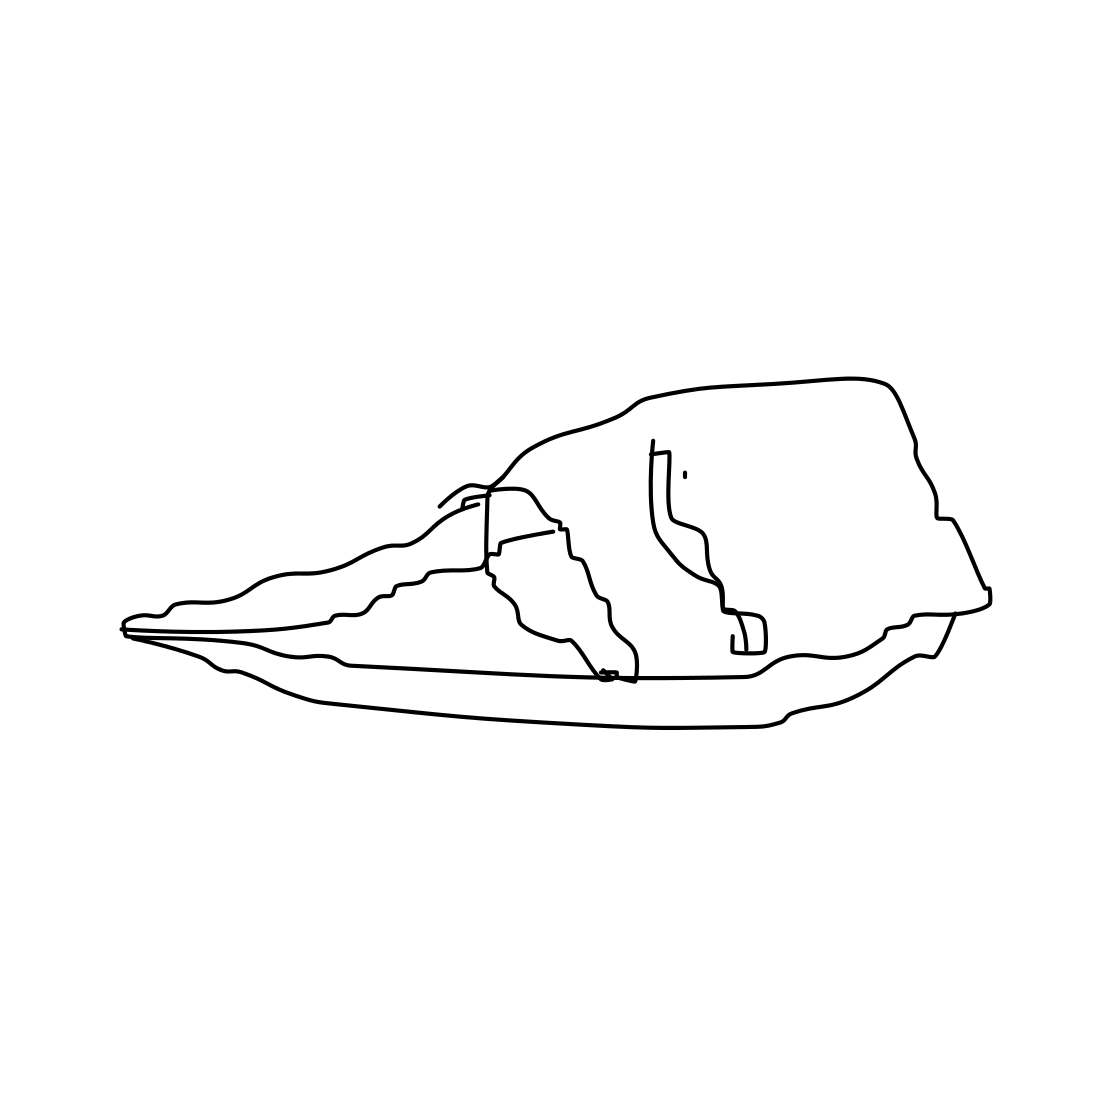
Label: speed-boat